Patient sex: M
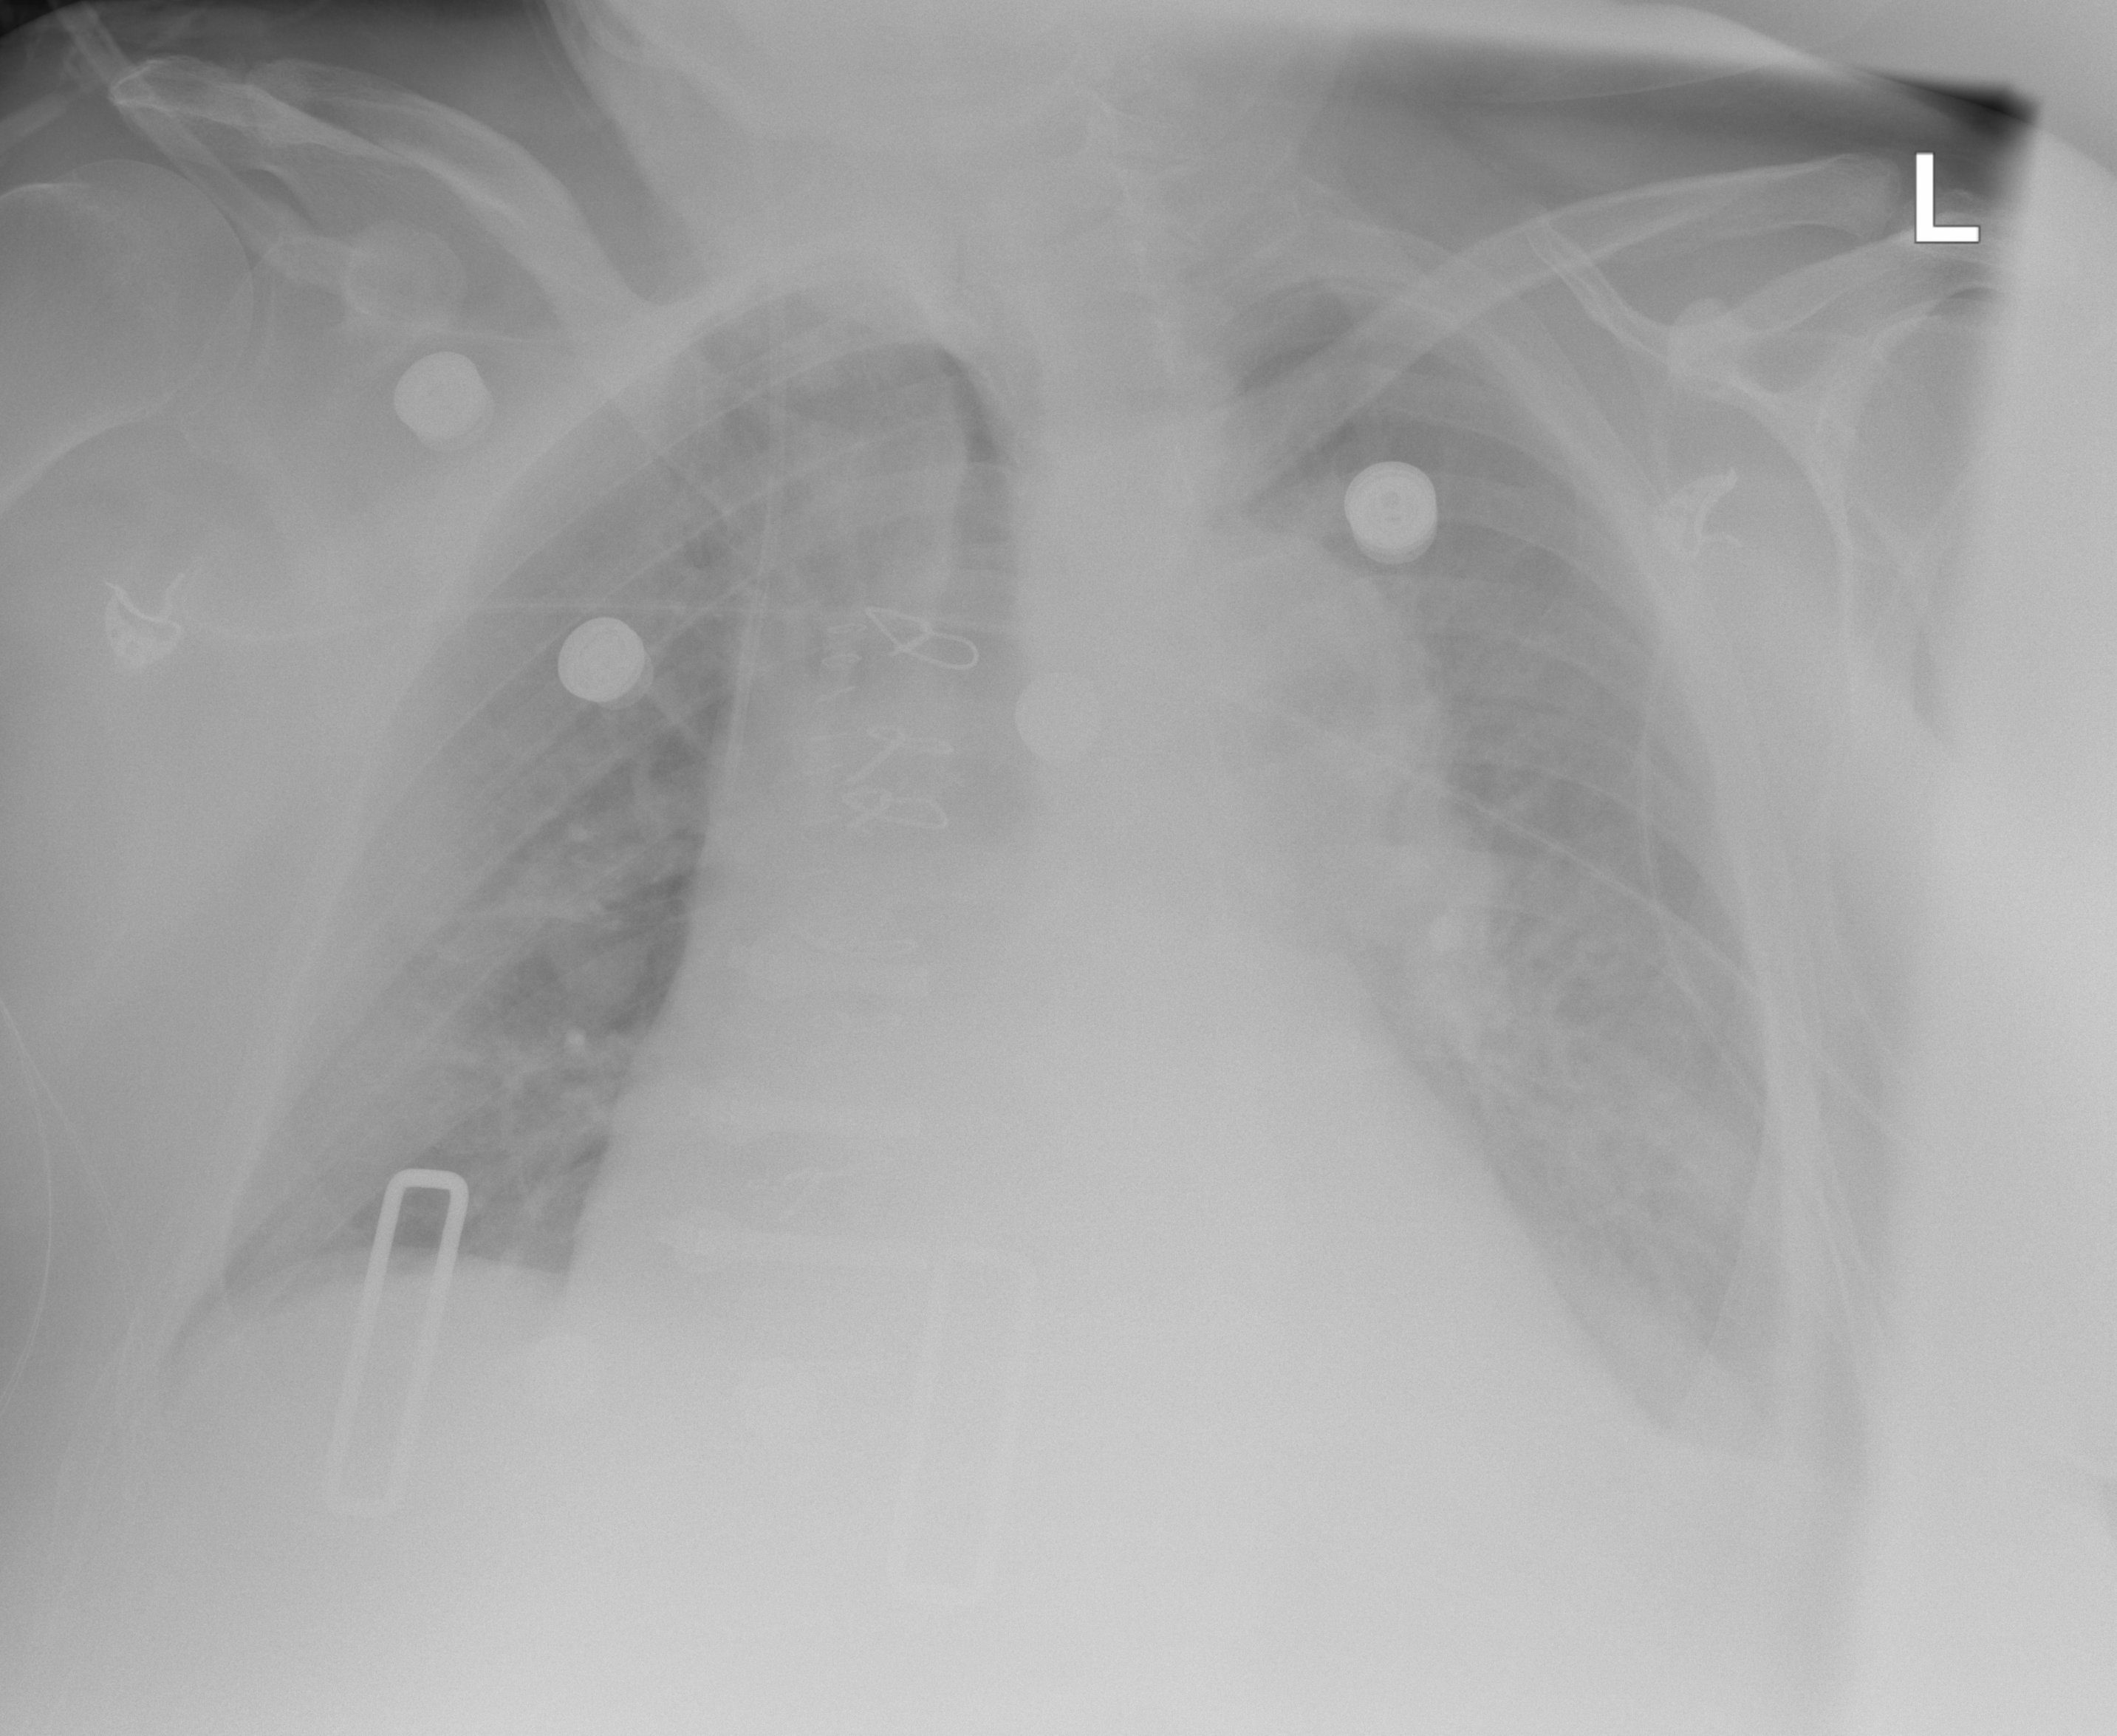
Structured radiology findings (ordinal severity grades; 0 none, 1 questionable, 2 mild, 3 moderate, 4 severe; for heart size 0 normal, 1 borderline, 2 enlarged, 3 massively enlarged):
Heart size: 2
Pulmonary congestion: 0
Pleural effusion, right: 0
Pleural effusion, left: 1
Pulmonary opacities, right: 0
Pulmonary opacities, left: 0
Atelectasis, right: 0
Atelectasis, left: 2